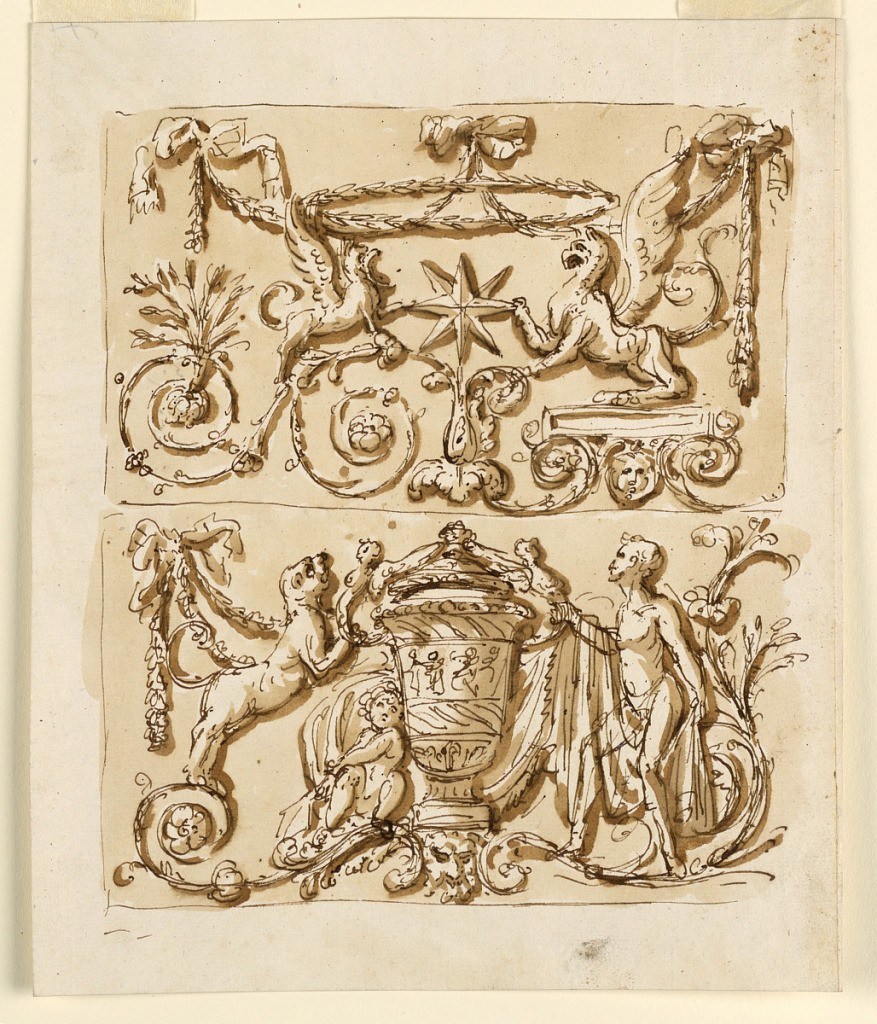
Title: Design for ceiling decoration
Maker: Giuseppe Barberi, Italian, 1746–1809
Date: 1746–1809
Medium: Pen and brown ink, brush and brown wash on off-white laid paper, lined
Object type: Drawing
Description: Design for ceiling decoration.